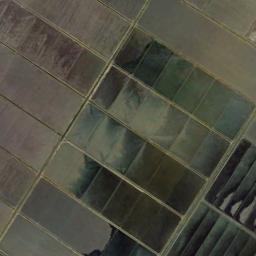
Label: rectangular_farmland